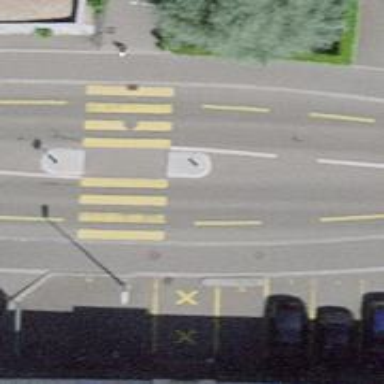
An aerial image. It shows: Marked zebra crossing with island in the middle.